Question: Ok, I'm using C# on MonoDevelop 2.4 and I got this weird error:

The tooltip says that it's a 'Parser Error: ")" expected.' Funny thing is: it works! Compiles and runs without a hitch.
The only problem is, the entire class doesn't show up in the classes pad. How do I resolve this problem?
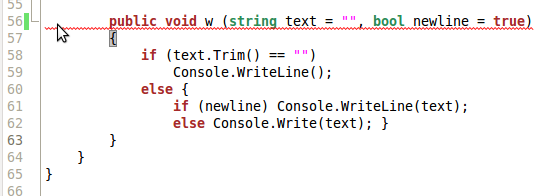
Answer: My guess is that MonoDevelop doesn't understand optional parameters yet... or at least the version you're using doesn't - even though the compiler itself does.